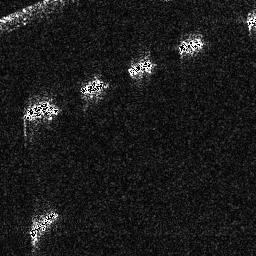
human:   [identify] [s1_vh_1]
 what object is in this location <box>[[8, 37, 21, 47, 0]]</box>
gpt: <ref>1 medium ship at the left</ref>